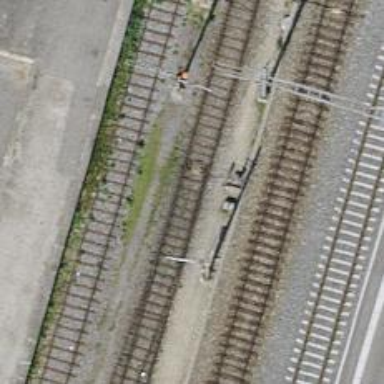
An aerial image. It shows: Railway switch.